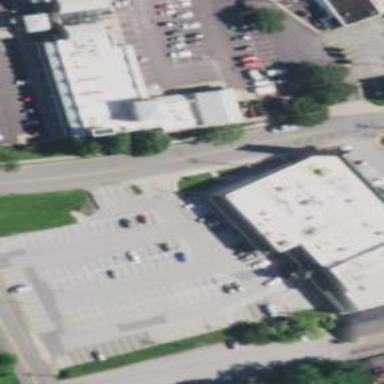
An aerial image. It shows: Post office.